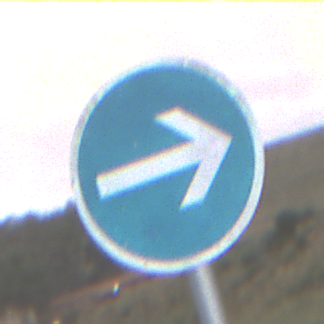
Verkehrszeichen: VorgeschriebeneFahrtrichtungHierRechts
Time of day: SunriseSunset
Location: Outdoor (RoadRail)
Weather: PartlyCloudy
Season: NotSpecified
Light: Natural